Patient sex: M
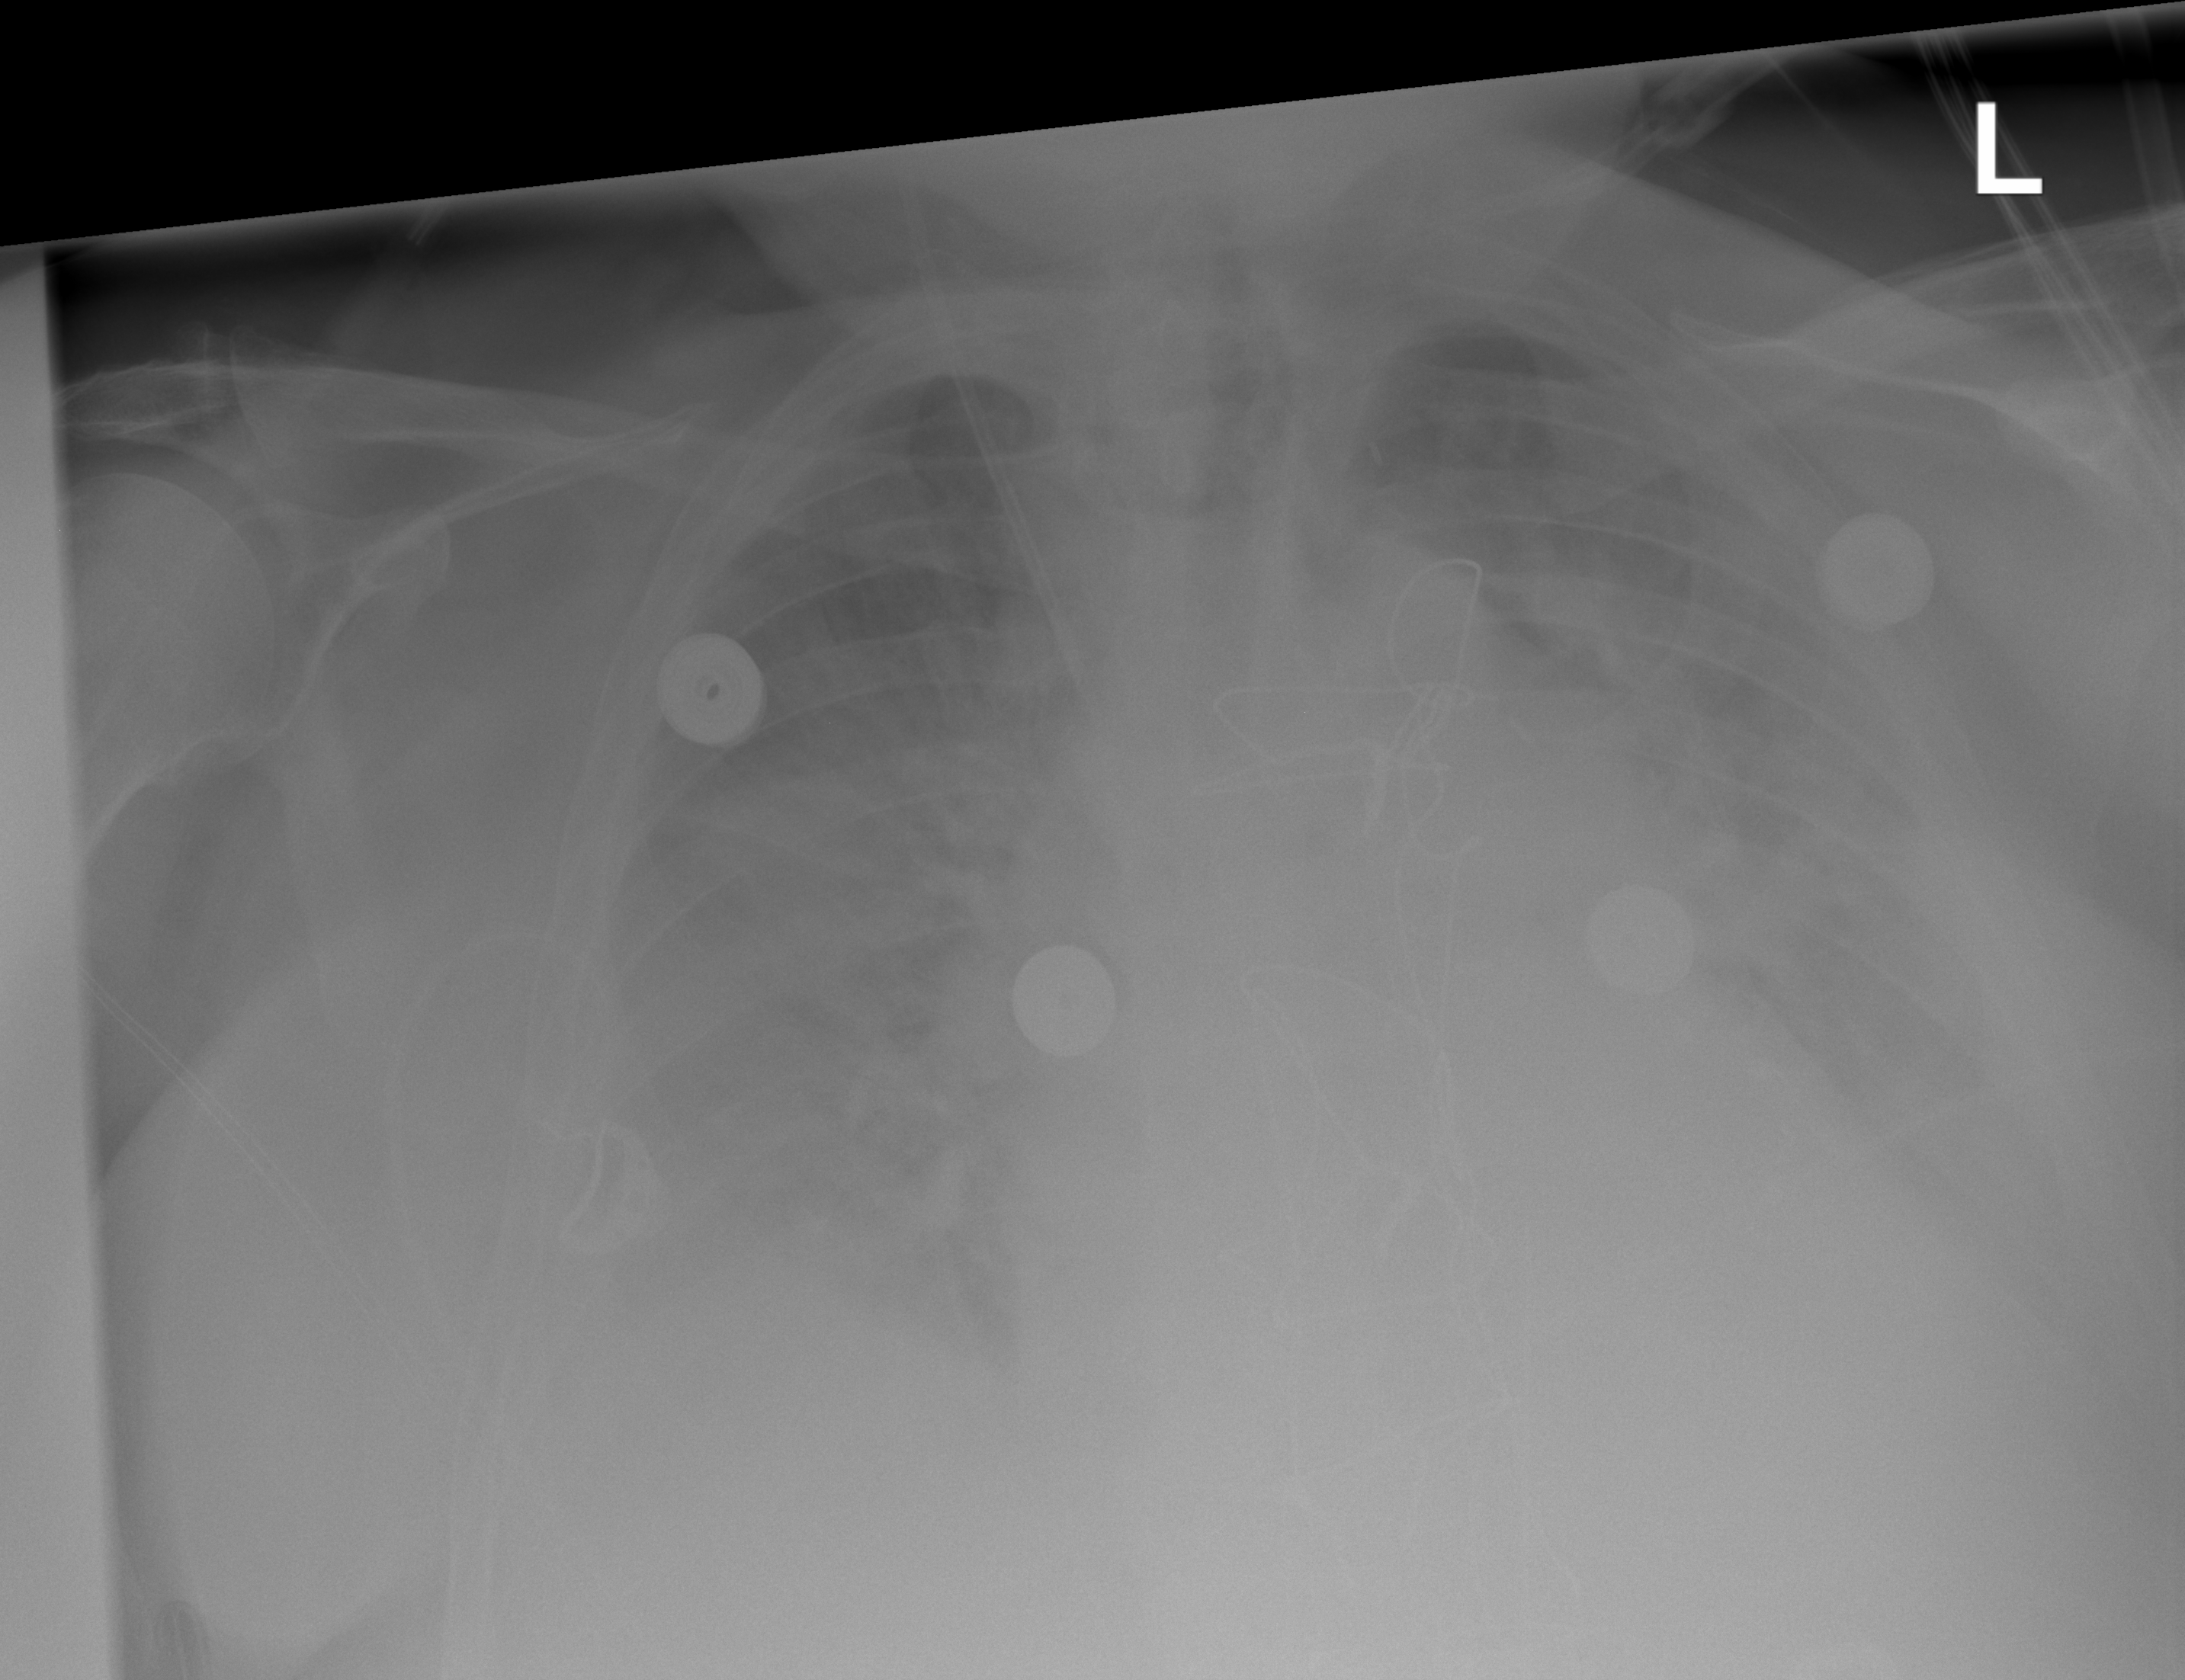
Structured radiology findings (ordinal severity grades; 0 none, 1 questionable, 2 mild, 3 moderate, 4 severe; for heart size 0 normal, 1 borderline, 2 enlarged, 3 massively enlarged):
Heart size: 2
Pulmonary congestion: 2
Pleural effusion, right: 2
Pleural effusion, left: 2
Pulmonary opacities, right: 3
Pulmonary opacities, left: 3
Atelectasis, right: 2
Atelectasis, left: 2